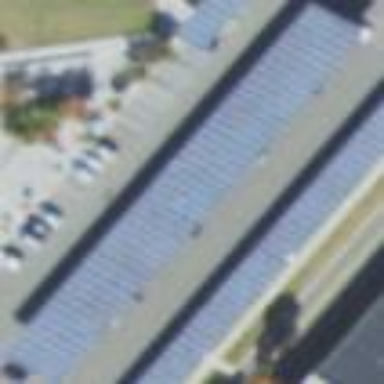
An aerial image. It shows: Solar photovoltaic panel generator located on building's roof.